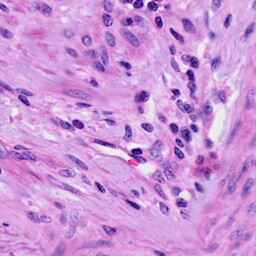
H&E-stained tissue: Cervix